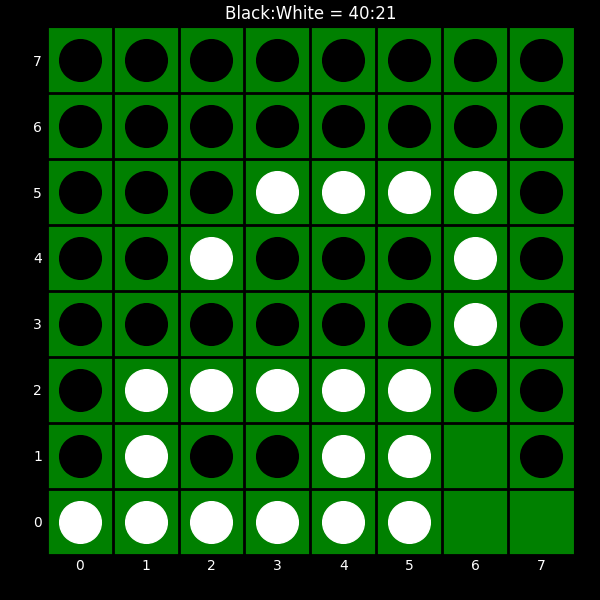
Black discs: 40
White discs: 21